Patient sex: M
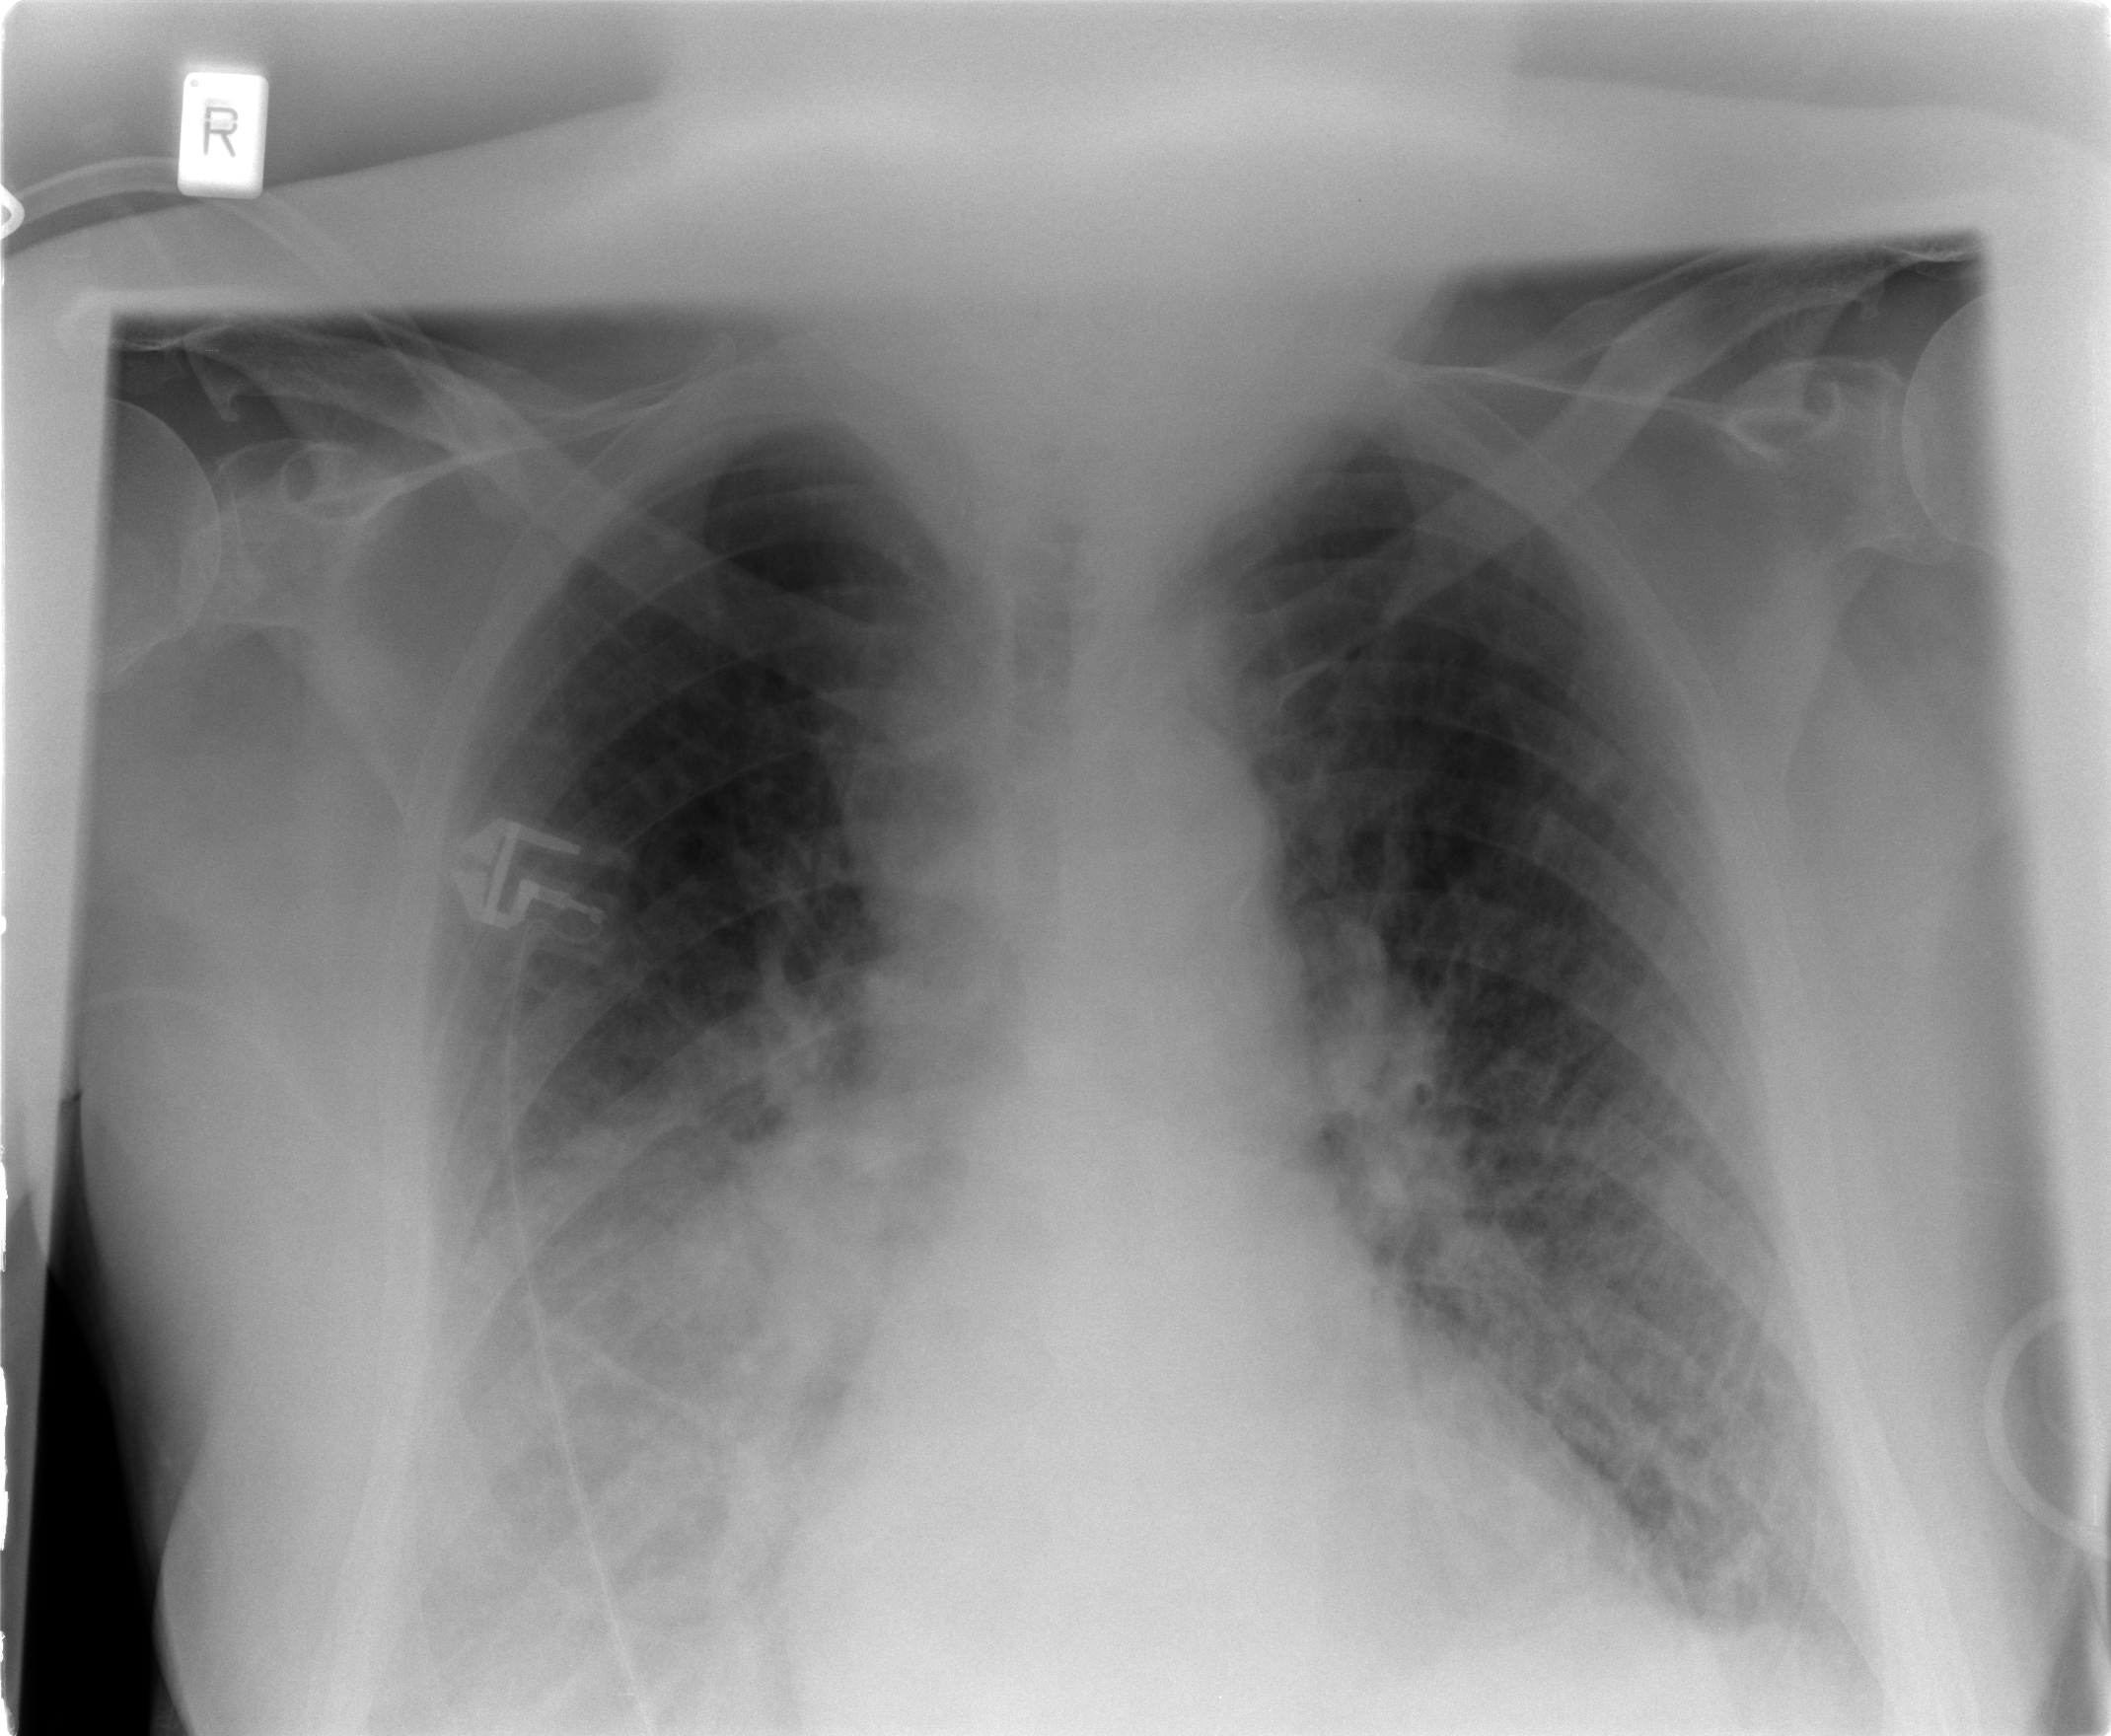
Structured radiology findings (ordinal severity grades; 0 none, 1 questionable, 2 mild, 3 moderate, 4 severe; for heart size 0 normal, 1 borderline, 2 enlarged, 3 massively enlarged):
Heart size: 2
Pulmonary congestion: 3
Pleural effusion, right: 2
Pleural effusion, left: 1
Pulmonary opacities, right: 2
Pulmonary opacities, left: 2
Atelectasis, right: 2
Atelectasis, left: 2